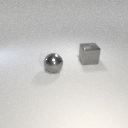
large gray metal cube to the right of large gray metal sphere